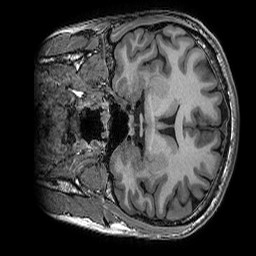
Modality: T1w
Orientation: coronal
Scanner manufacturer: ge
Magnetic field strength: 3 T
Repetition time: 0.008156 s
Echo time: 0.00318 s